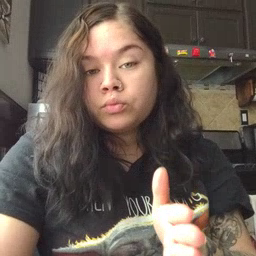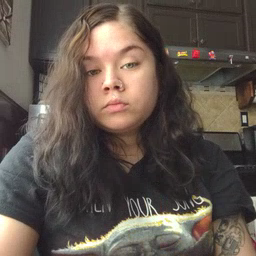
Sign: bedroom